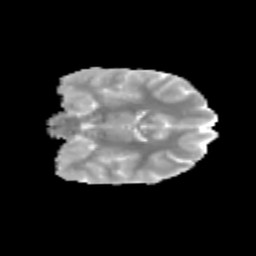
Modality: MD
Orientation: coronal
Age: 10
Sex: female
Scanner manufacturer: siemens
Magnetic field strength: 3 T
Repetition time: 3.8 s
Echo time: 0.07 s